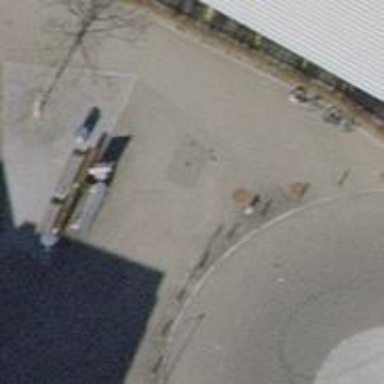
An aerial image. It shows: Bollard.